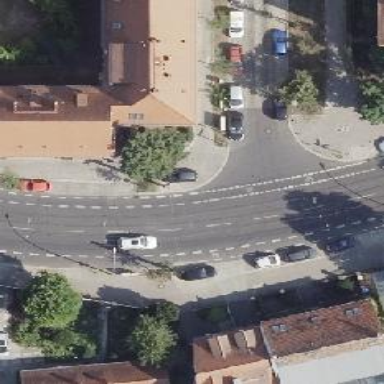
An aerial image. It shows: Tram crossing on the railway.